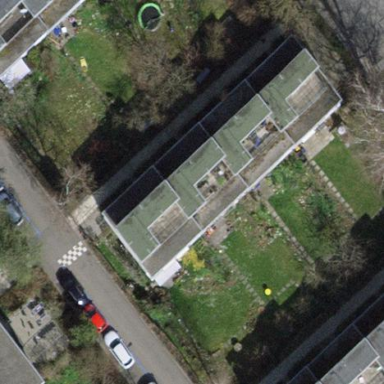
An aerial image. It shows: Flat-roofed terrace building.